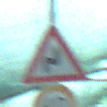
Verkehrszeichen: DoppelkurveRechts
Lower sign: Geschwindigkeit60
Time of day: MorningAfternoon
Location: Roofed (Special)
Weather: PartlyCloudy
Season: NotSpecified
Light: Natural